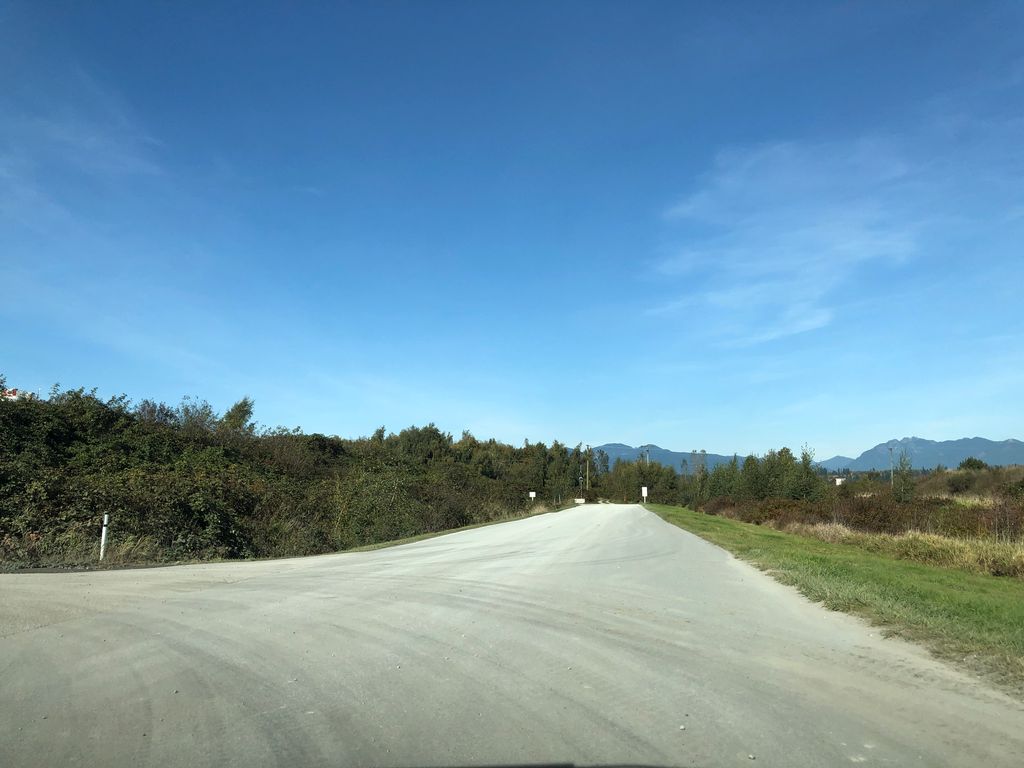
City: vancouver